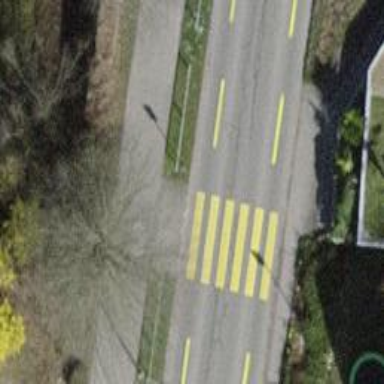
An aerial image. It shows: Pedestrian crossing with zebra markings on footway.